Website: bh-photo
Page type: customer-info-address
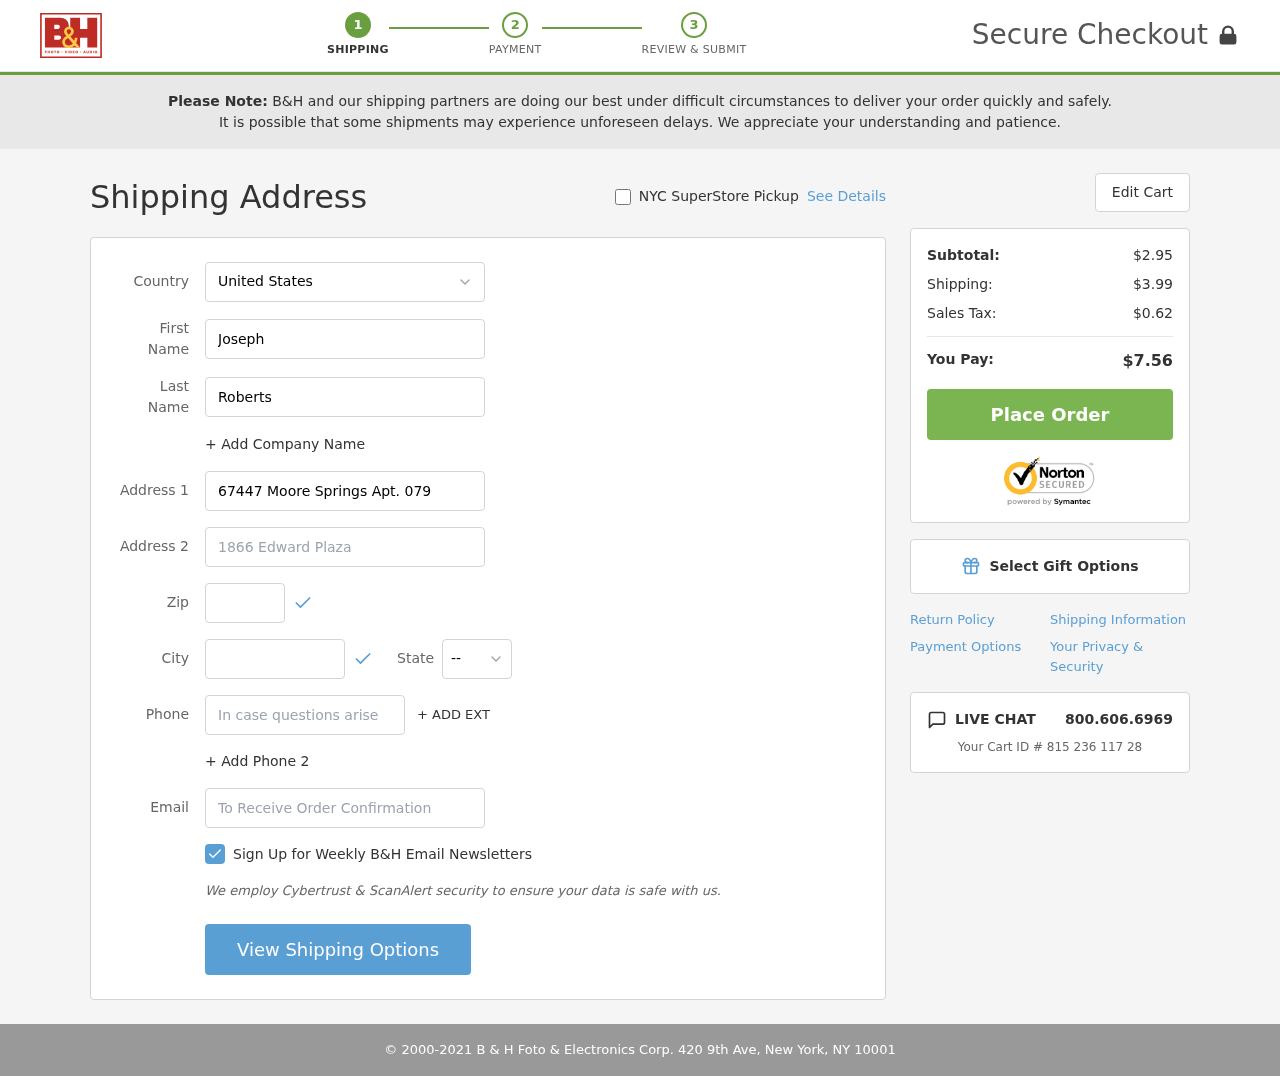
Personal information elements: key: PII_CITY
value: Brittanyfurt
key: PII_COUNTRY
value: United States
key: PII_EMAIL
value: joseph.roberts@yahoo.com
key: PII_FIRSTNAME
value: Joseph
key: PII_LASTNAME
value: Roberts
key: PII_PHONE
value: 3496994215
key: PII_POSTCODE
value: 21511
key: PII_STATE_ABBR
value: VI
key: PII_STREET
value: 67447 Moore Springs Apt. 079
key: PII_STREET2
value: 1866 Edward Plaza Suite 068
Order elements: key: ORDER_SUBTOTAL
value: $2.95
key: ORDER_SHIPPING_COST
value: $3.99
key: ORDER_TAX
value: $0.62
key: ORDER_TOTAL
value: $7.56
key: ORDER_ID
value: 815 236 117 28